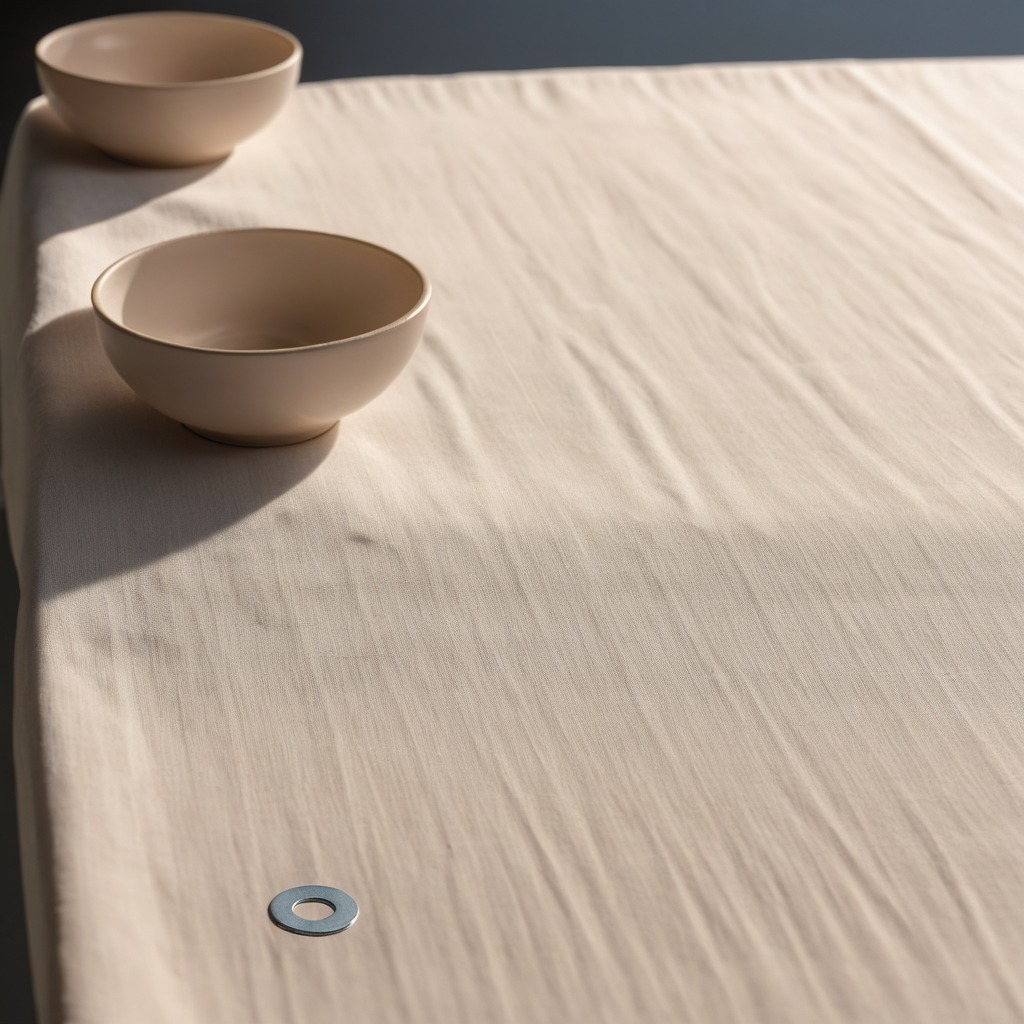
A flat metal washer is lying on the wooden table.